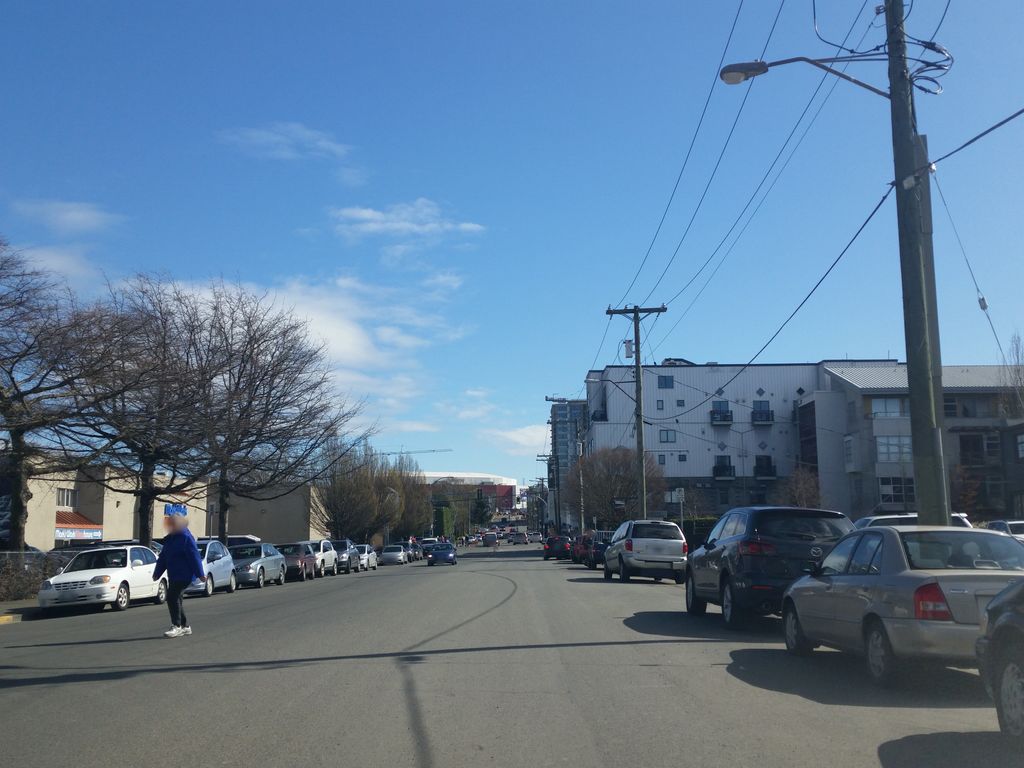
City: victoria